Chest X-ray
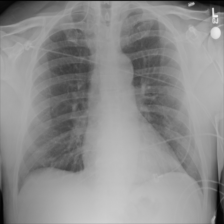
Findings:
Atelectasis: negative
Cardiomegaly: negative
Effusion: negative
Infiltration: negative
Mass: negative
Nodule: negative
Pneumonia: negative
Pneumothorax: negative
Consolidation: negative
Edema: negative
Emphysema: negative
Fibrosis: negative
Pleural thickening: negative
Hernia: negative